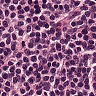
Metastatic tissue present: no